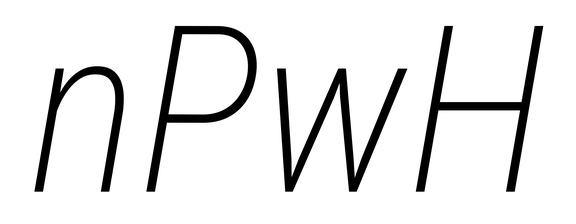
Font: Roboto-Italic_Condensed_ExtraLight_Italic